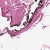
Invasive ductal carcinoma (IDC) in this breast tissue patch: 0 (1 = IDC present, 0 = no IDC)